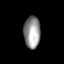
Tissue: lung
Cell type: Endothelial cells
Senescence score: 0.1932
Nuclear area (px): 521
Mean DAPI intensity: 147.401